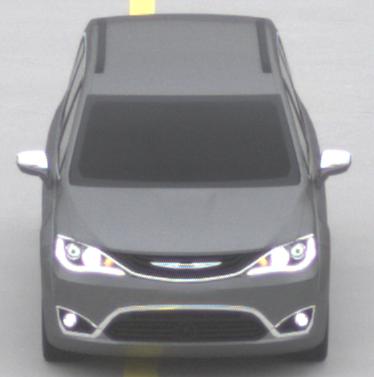
Make: Chrysler
Model: Pacifica
Detailed model: -
Model produced from: 2016
Model produced until: 2020
Doors: 5
Color: gray
Road condition: dry road
Daytime: midday
Contrast: low contrast